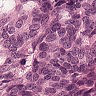
Metastatic tissue present: yes